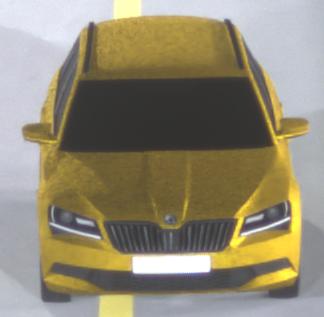
Make: Skoda
Model: Superb Combi 1.4 TSI
Detailed model: Superb (III) Combi
Model produced from: 2015/09
Model produced until: 2018/06
Doors: 5
Color: yellow
Road condition: dry road
Daytime: night
Contrast: high contrast